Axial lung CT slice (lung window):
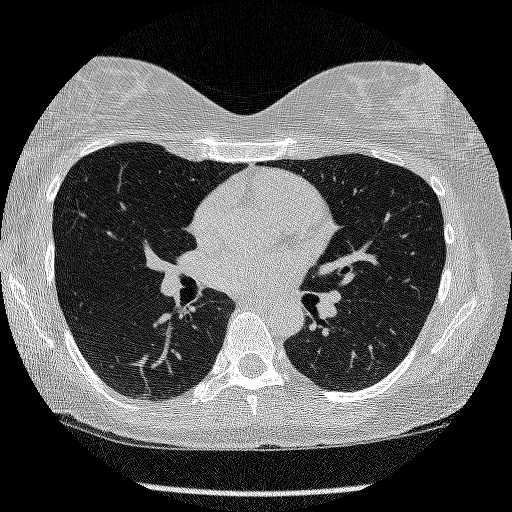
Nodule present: no